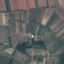
Label: PermanentCrop